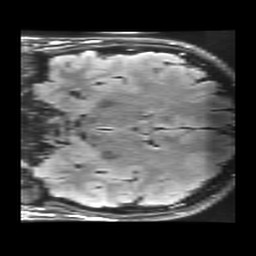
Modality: FLAIR
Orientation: coronal
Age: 21
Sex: male
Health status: healthy
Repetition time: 12 s
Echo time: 0.09782 s